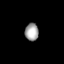
Tissue: lung
Cell type: Endothelial cells
Senescence score: 0.6129
Nuclear area (px): 231
Mean DAPI intensity: 164.511